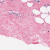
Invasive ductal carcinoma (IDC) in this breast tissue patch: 0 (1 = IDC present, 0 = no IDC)